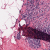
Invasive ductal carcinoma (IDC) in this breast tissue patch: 1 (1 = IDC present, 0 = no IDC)